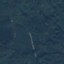
Land use / land cover: Forest